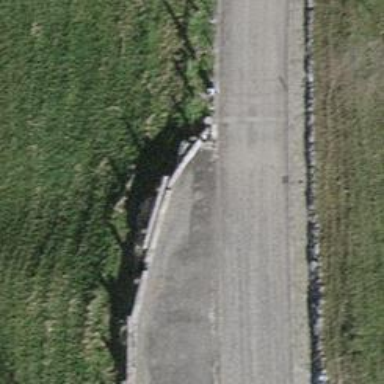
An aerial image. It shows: Hedge acting as barrier.